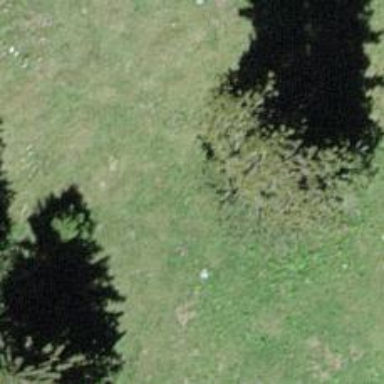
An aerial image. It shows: Needle-leaved tree in its natural environment.